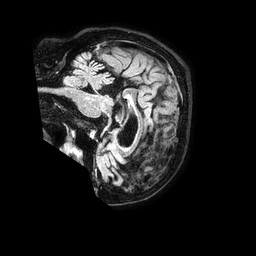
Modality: FLAIR
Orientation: sagittal
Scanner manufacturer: philips
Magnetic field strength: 1.5 T
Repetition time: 4.8 s
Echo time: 0.3 s